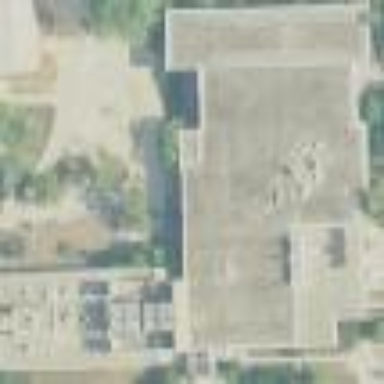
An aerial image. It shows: University building.